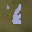
Label: 6